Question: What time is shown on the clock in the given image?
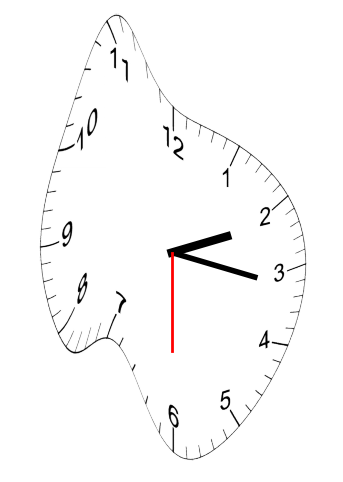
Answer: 02:16:30